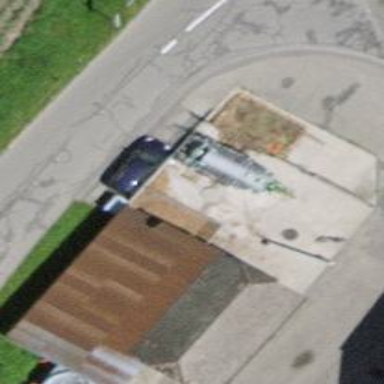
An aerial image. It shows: Silo.